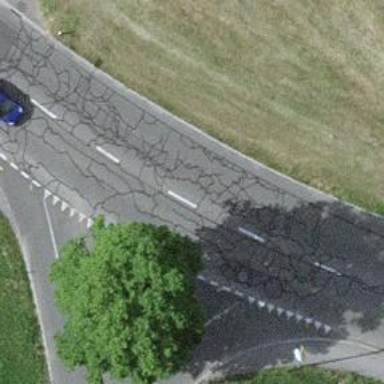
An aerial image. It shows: Secondary road with asphalt surface.